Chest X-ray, AP view. Patient: 54 years old, sex F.
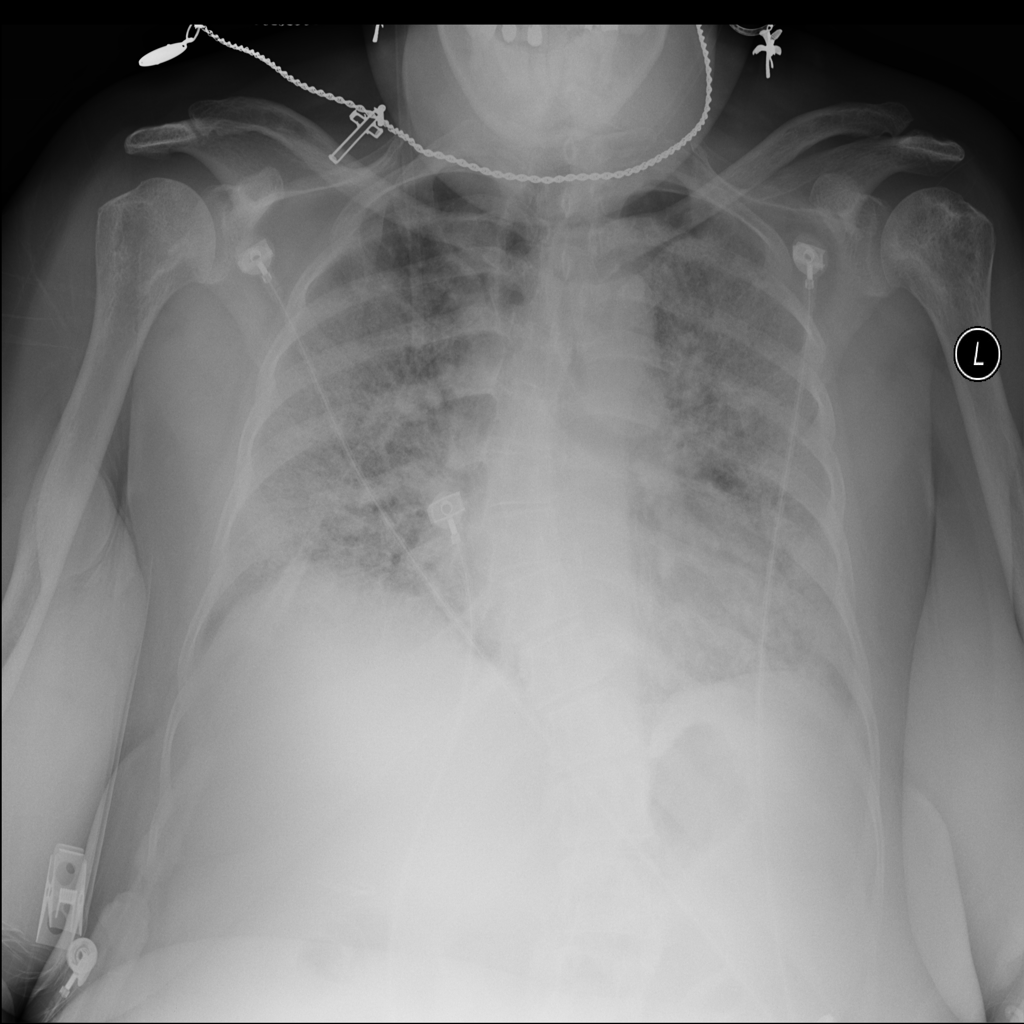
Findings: No Finding